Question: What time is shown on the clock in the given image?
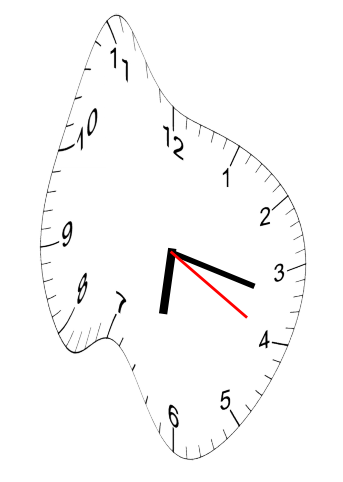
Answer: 06:17:20